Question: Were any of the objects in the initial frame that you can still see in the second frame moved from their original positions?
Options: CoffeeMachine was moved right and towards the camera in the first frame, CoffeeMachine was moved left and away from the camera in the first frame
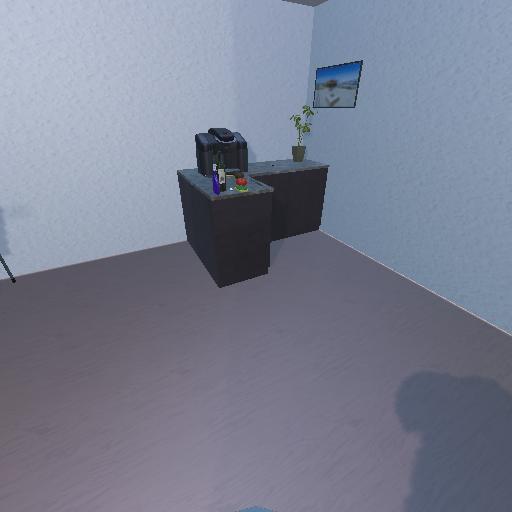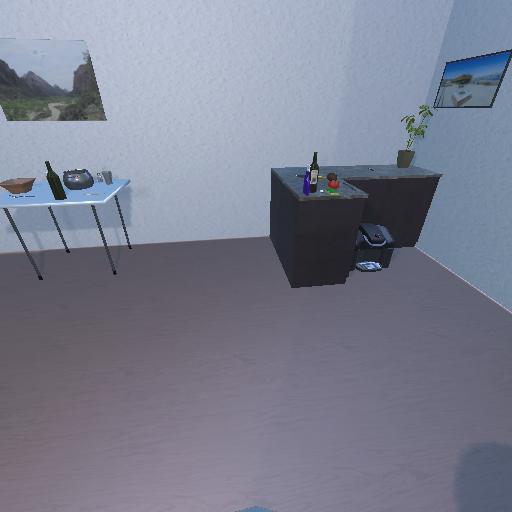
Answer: CoffeeMachine was moved right and towards the camera in the first frame